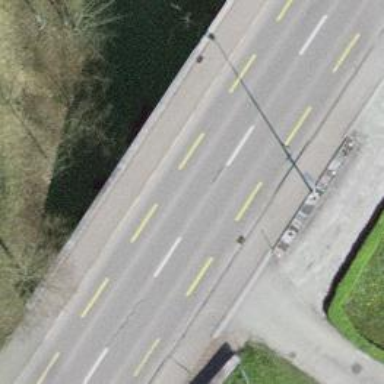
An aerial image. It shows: Primary road with asphalt surface and designated cycle lane.